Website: home-depot
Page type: account-dashboard
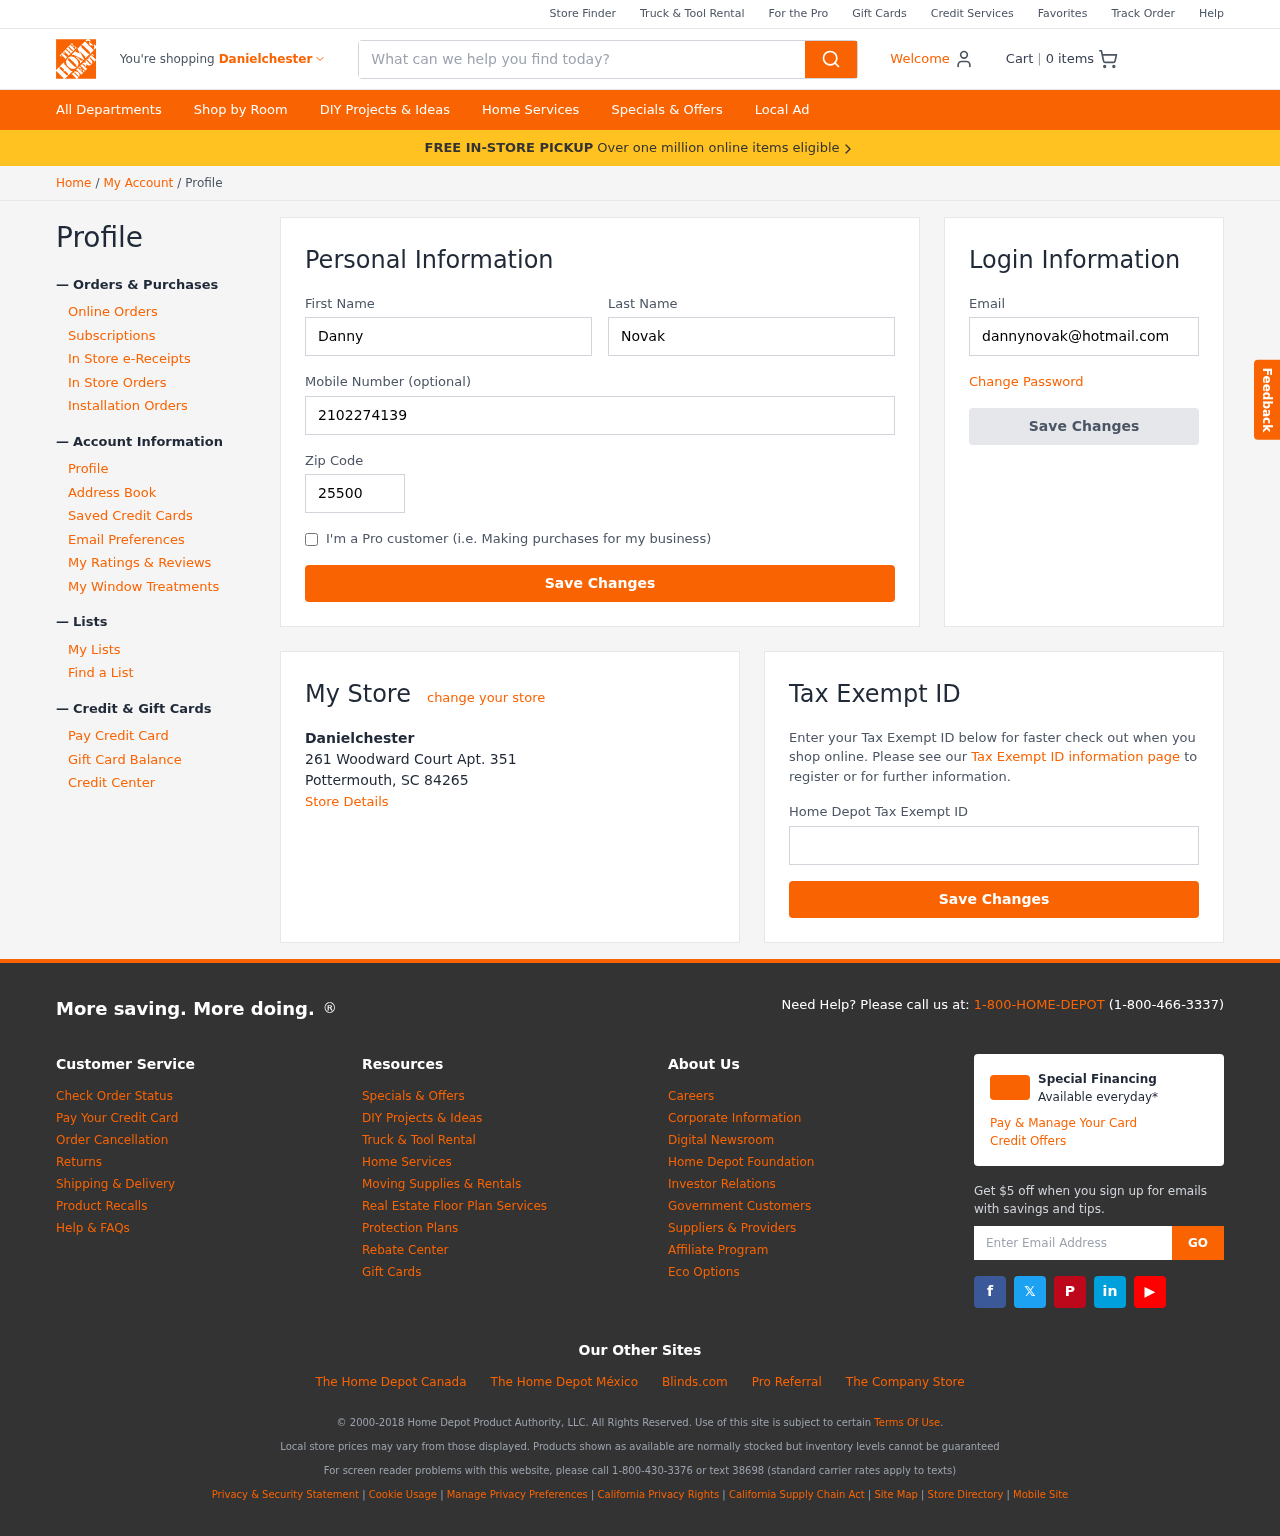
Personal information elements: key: PII_CITY
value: Danielchester
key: PII_EMAIL
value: dannynovak@hotmail.com
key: PII_FIRSTNAME
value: Danny
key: PII_LASTNAME
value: Novak
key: PII_LOCATION1_CITY_STATE_ZIP
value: Pottermouth, SC 84265
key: PII_LOCATION1_NAME
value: Danielchester
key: PII_LOCATION1_STREET
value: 261 Woodward Court Apt. 351
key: PII_PHONE
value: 2102274139
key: PII_POSTCODE
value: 25500
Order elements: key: ORDER_NUM_ITEMS
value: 0
Search elements: key: HEADER_SEARCH
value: What can we help you find today?